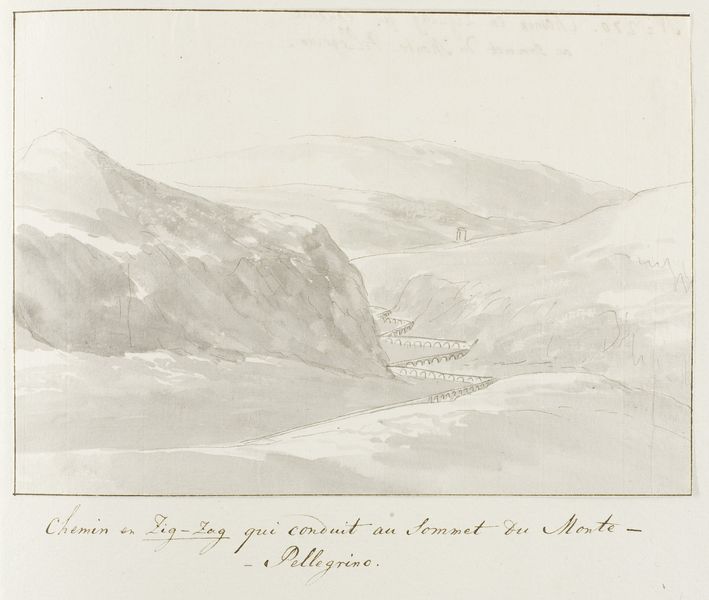
Titel: Zig-zag weg die leidt naar de top van Monte Pellegrino
Künstler: Louis Ducros
Standort: Amsterdam
Institution: Rijksmuseum
Schlagwörter: hund